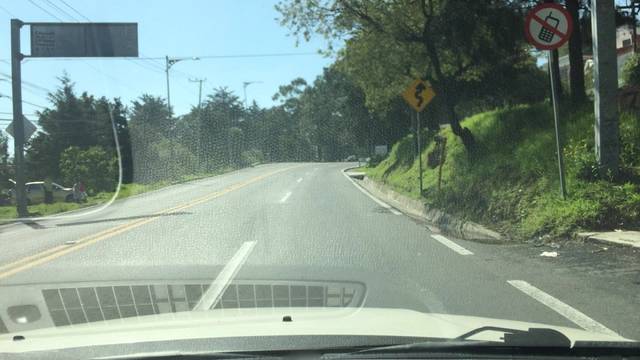
Region: Mexico
Coordinates: 19.241, -99.163